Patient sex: F
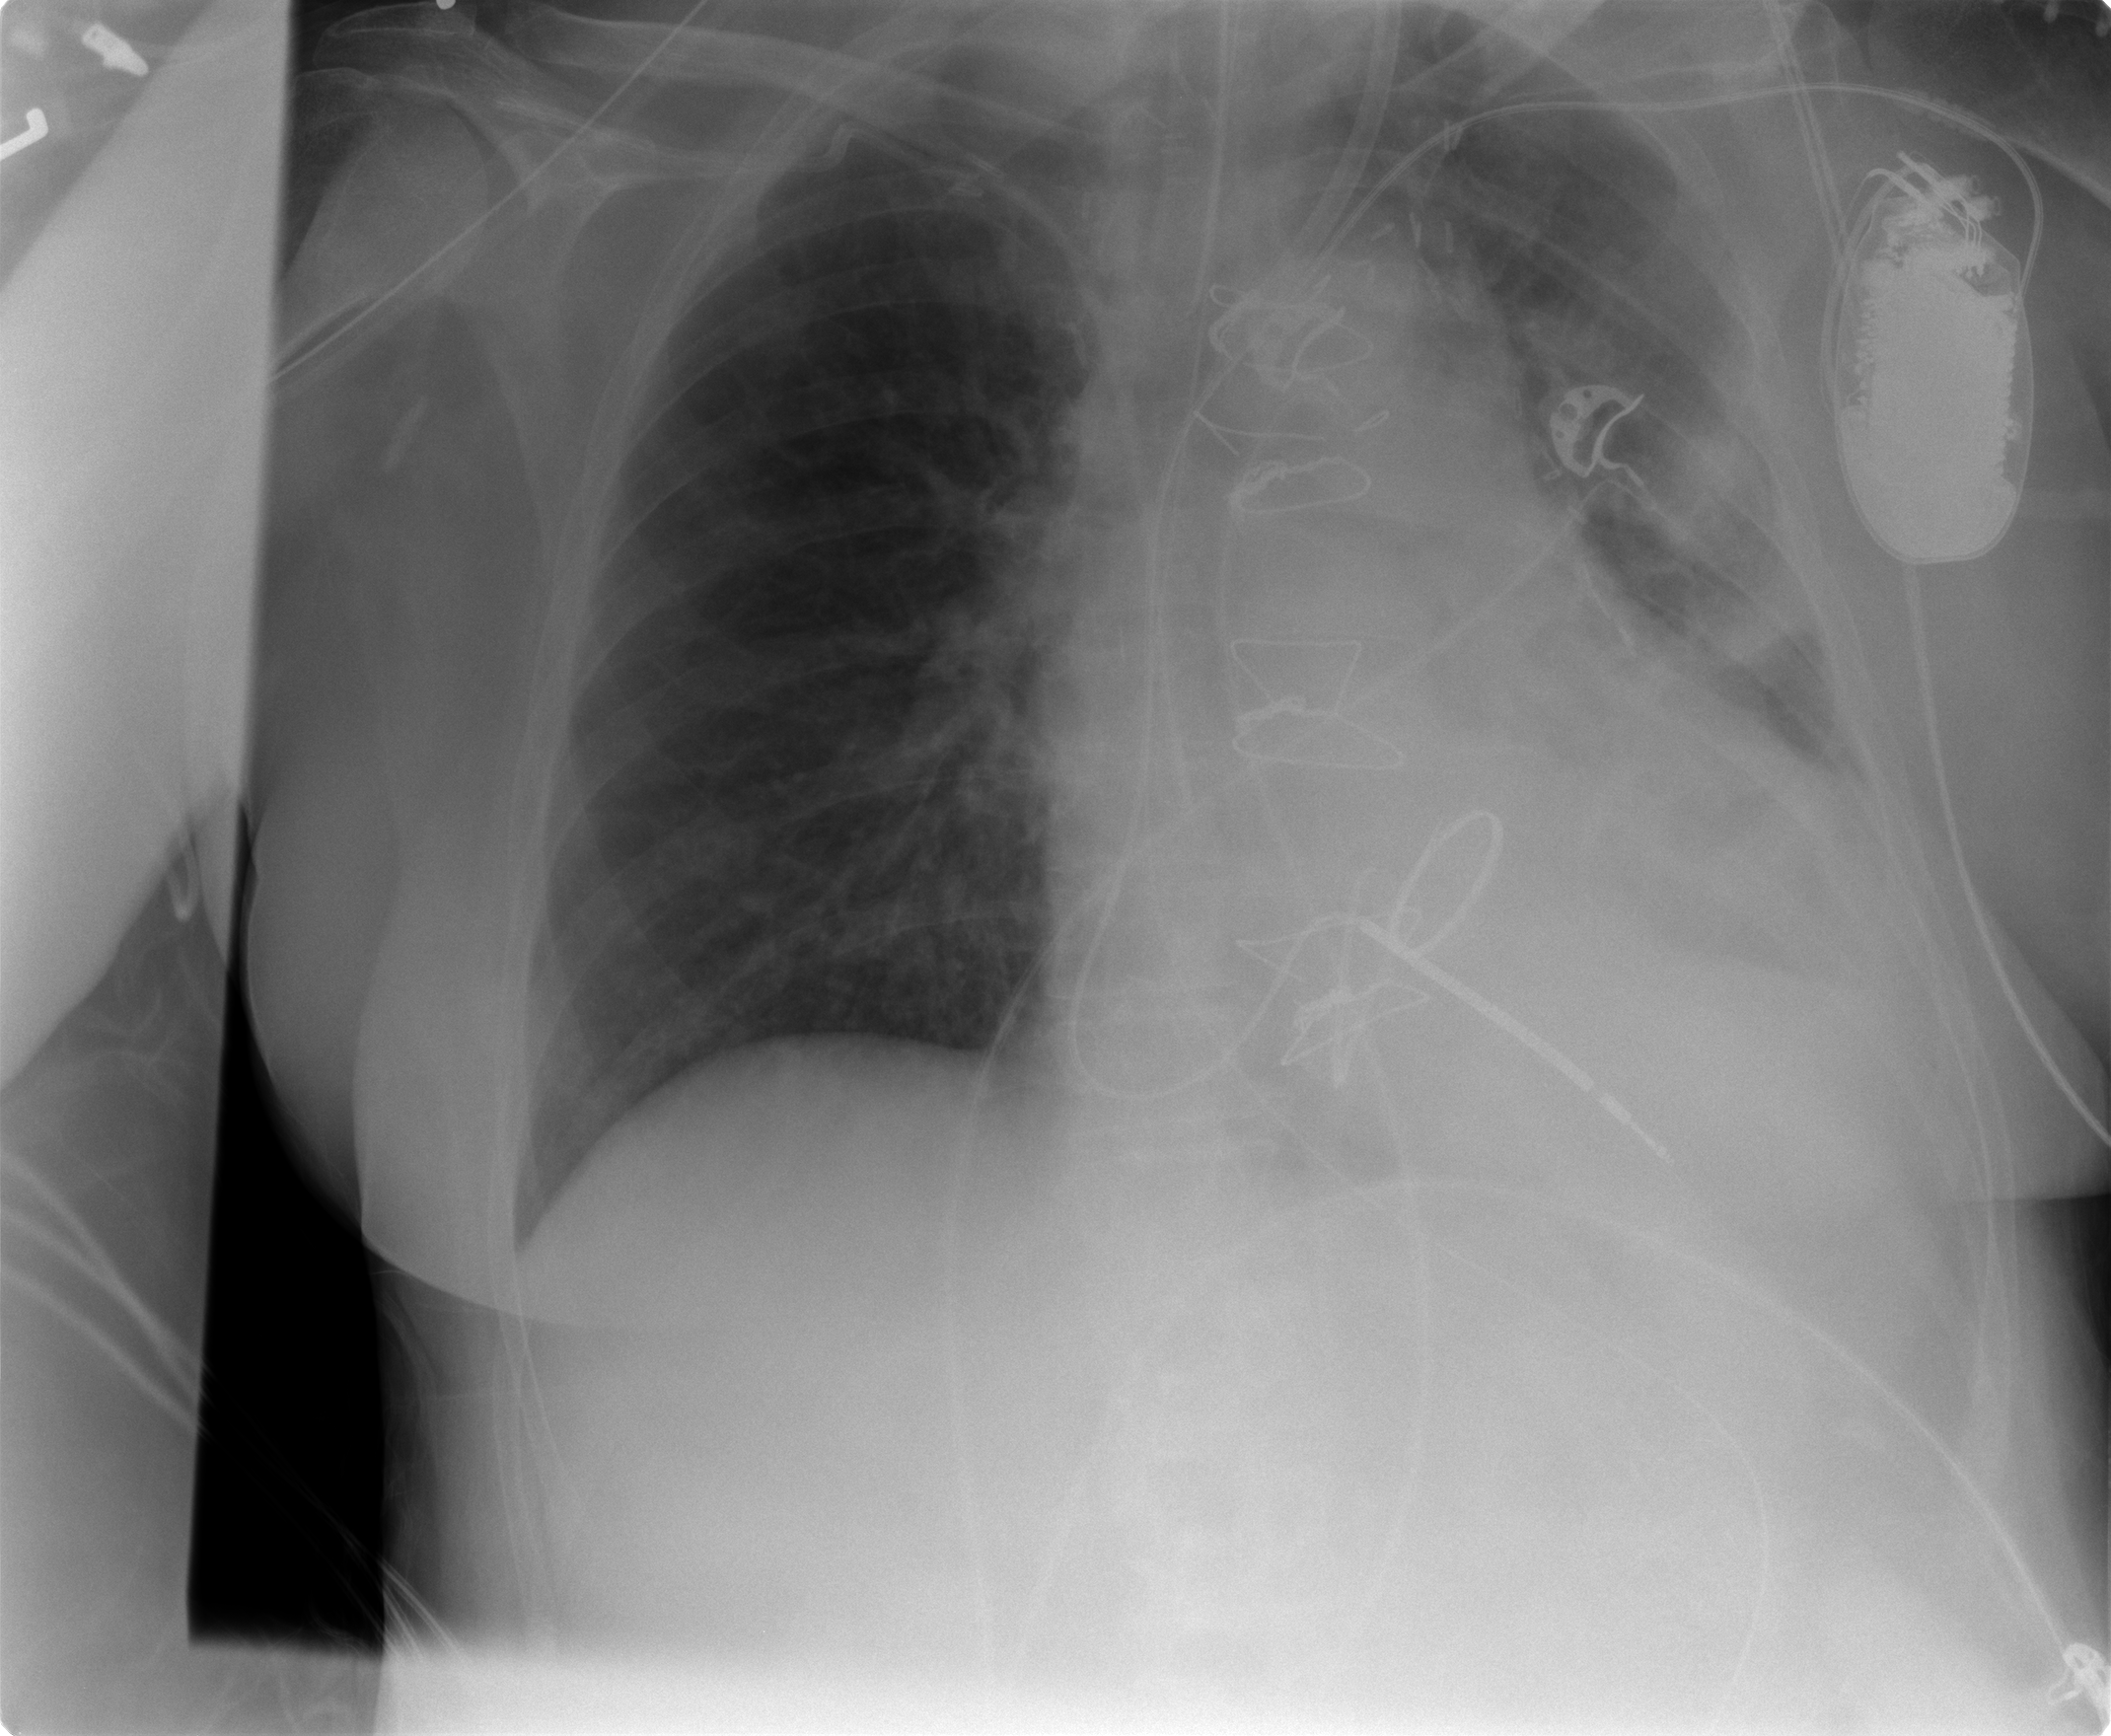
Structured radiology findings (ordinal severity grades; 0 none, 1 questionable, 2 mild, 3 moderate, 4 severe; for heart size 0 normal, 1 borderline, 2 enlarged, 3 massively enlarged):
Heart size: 1
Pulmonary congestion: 1
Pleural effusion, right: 0
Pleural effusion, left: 2
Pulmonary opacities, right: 0
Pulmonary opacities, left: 2
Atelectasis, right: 0
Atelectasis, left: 2